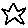
Label: star